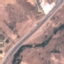
Label: Highway